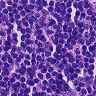
Metastatic tissue present: no